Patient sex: M
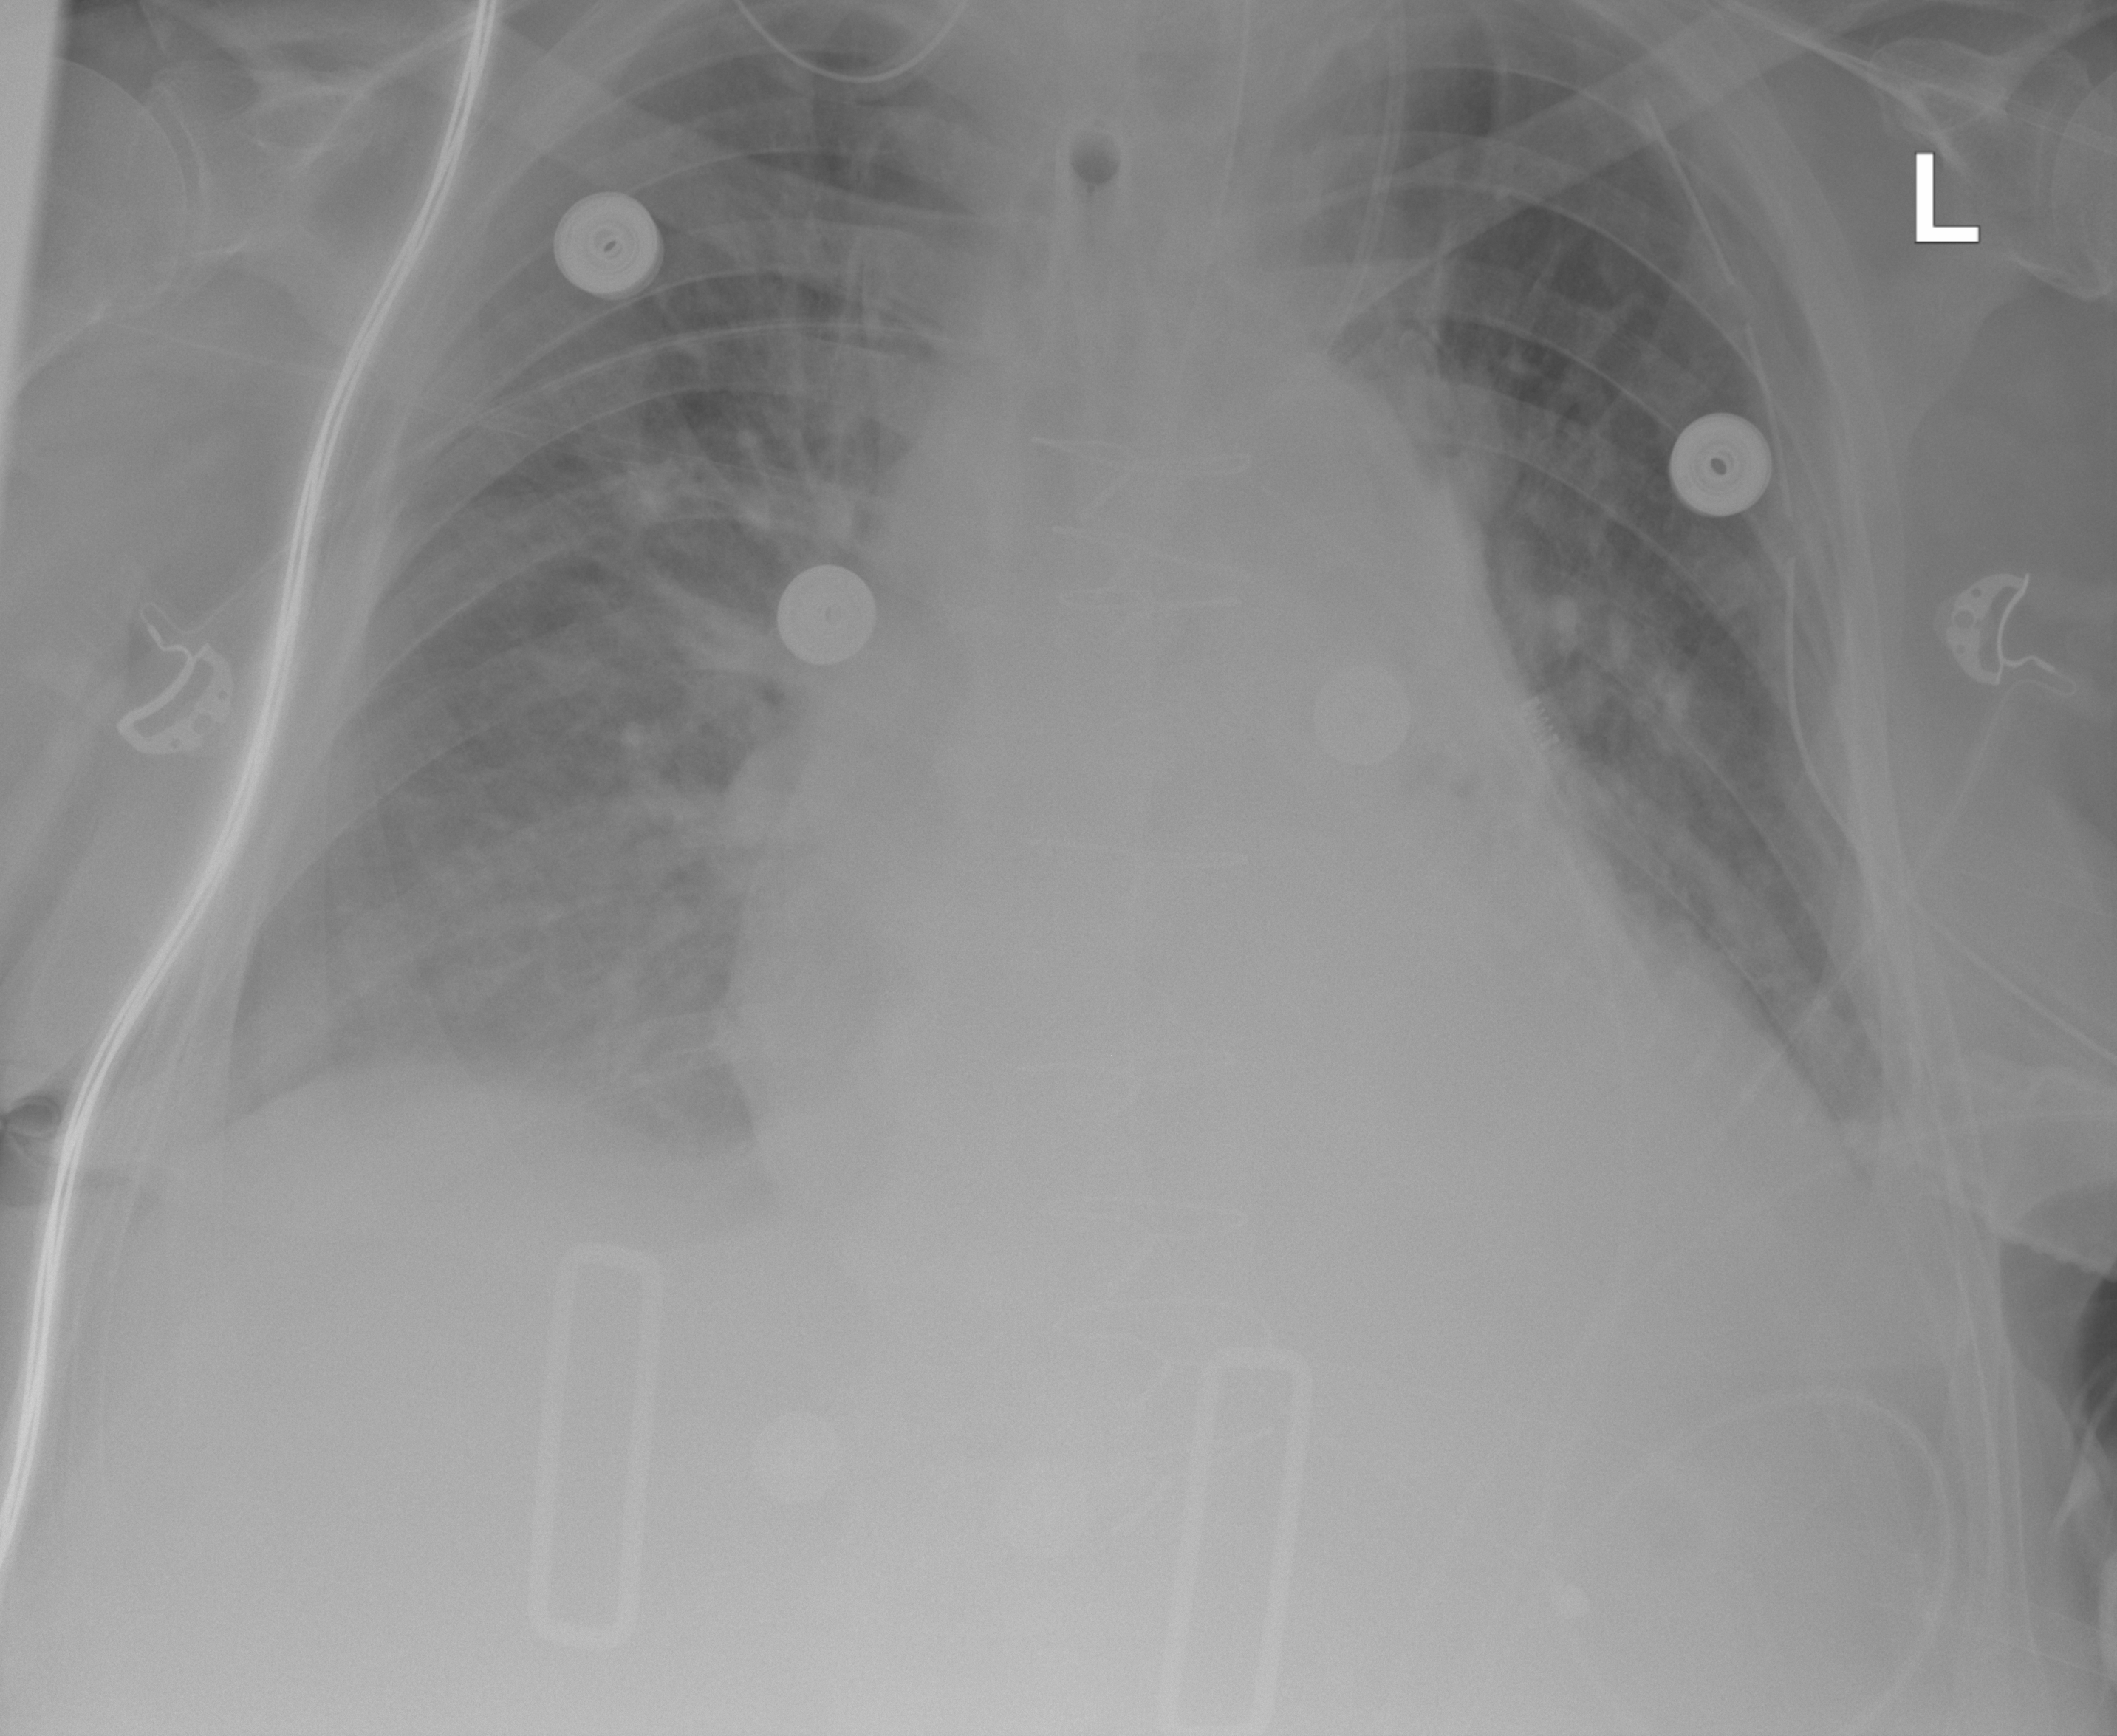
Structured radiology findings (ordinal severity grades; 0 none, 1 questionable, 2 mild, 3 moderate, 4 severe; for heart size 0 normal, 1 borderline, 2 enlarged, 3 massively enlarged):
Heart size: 2
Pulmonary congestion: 2
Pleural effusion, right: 0
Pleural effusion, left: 2
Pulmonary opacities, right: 2
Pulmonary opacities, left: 2
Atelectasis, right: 2
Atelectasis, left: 2